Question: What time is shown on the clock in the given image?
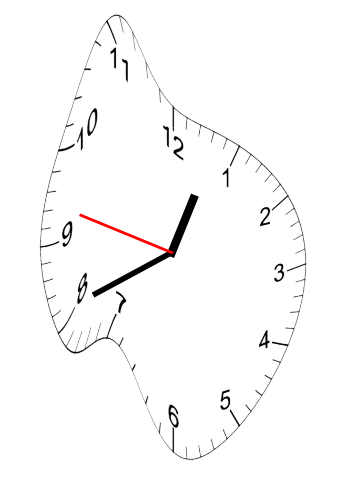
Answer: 12:40:47